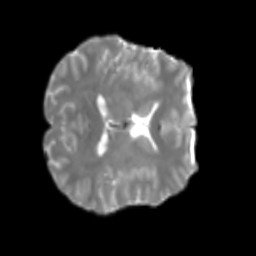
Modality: T2w
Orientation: axial
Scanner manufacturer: siemens
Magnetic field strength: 3 T
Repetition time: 4 s
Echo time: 0.0594 s